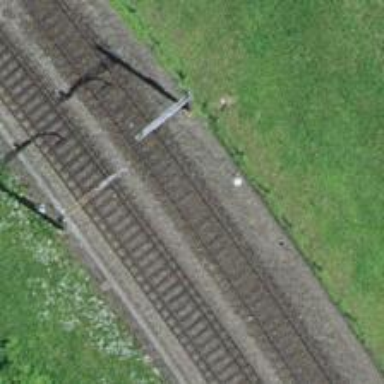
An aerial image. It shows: Single-track railway with electrified contact lines.